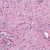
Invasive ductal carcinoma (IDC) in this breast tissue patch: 0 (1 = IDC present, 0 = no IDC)